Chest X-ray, PA view. Patient: 48 years old, sex M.
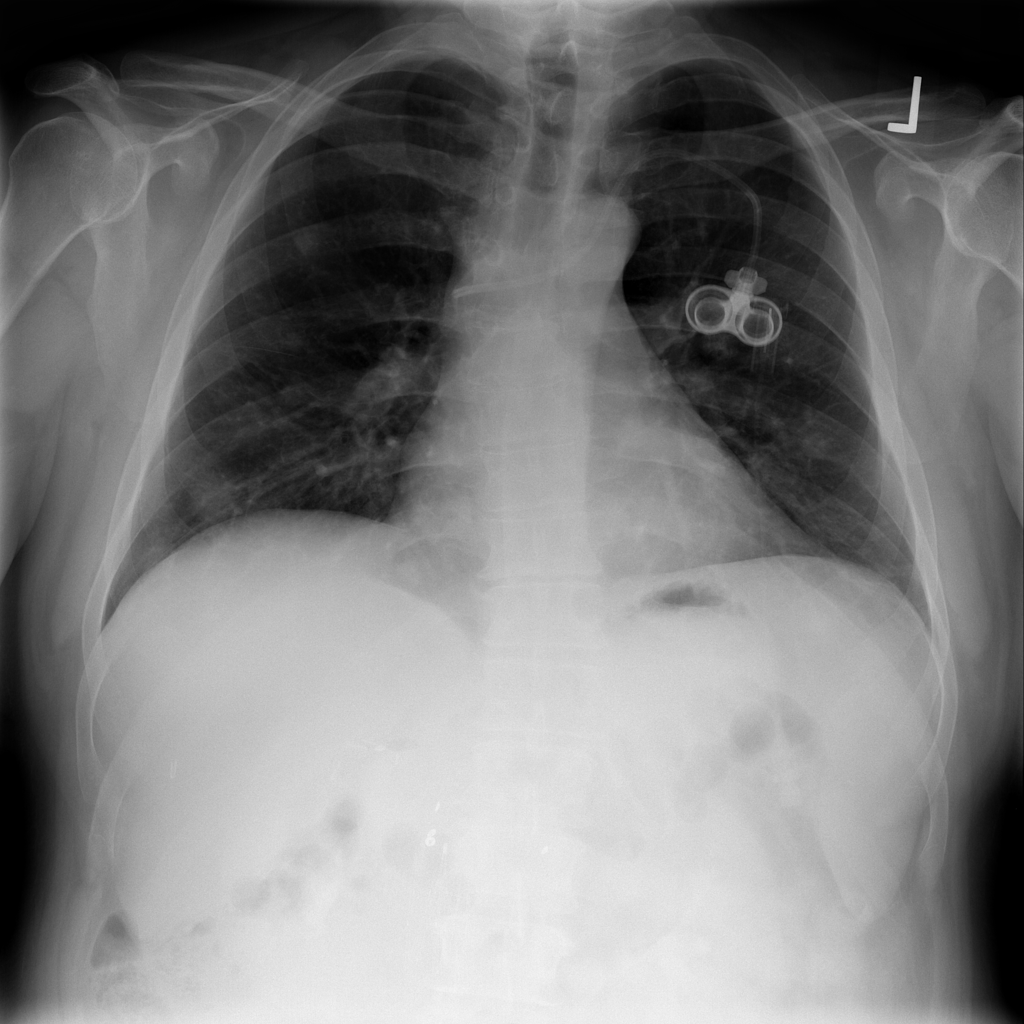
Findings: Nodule